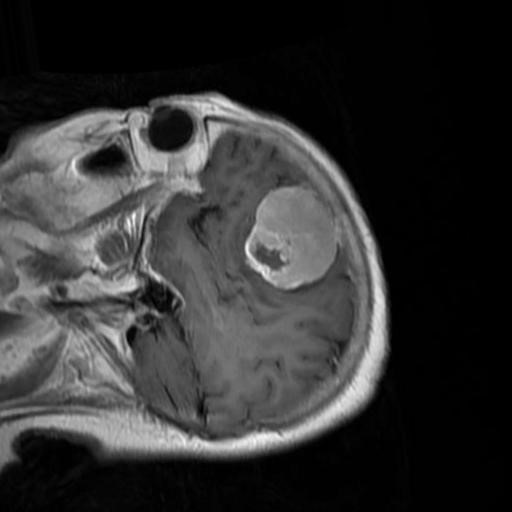
Label: brain_menin